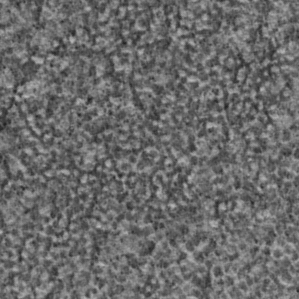
Label: frost